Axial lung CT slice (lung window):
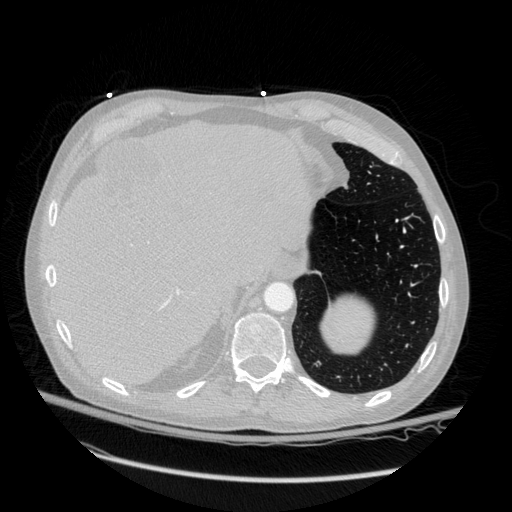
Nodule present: no